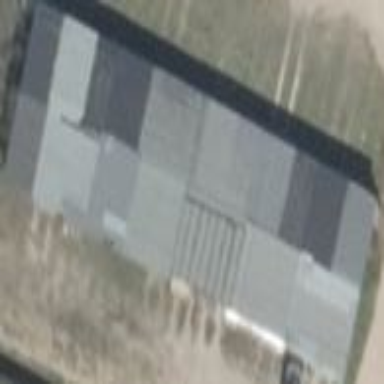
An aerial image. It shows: Row of garages with flat black roofs.